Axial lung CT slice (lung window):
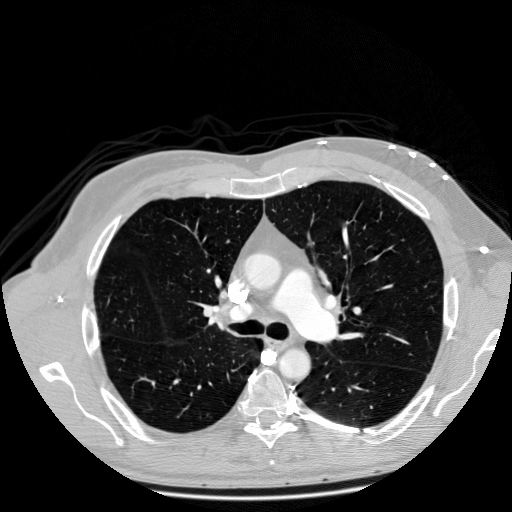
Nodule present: no